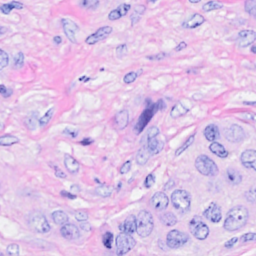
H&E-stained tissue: Breast